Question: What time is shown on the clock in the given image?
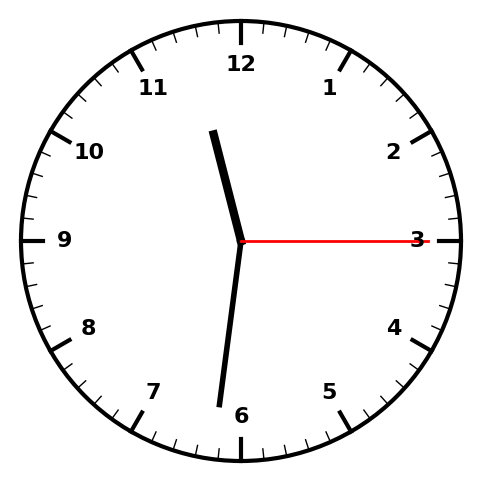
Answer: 11:31:15